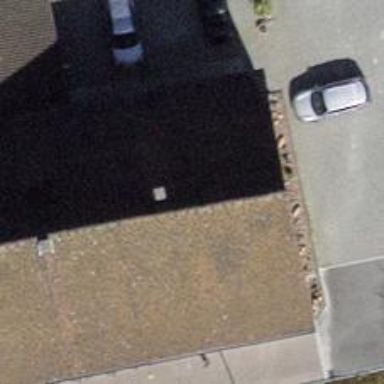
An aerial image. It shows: Restaurant.